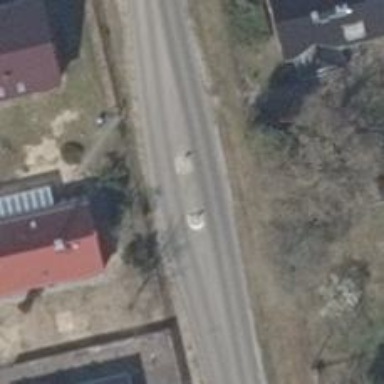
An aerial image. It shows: Tertiary road with asphalt surface.